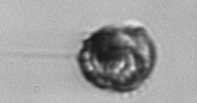
Label: Proterythropsis